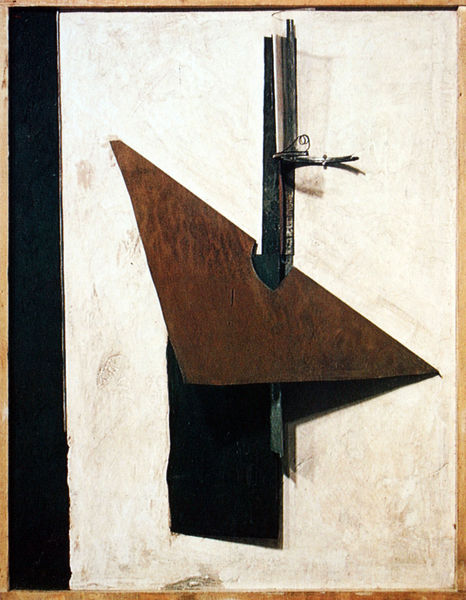
Titel: Relief. Sammlung von Materialien
Künstler: Wladimir Tatlin
Standort: London
Institution: Annely Juda Fine Arts
Schlagwörter: dunkel, gemälde, weiß, dreieck, braun, hell, holz, schwarz, rahmen, relief, moderne, abstrakt, modern, metall, abstraktion, collage, foto, form, gebilde, waffe, lauf, kollage, senkrecht, geometrisch, gewehr, waagerecht, ensemble, räumlich, rost, montage, cvollage, klooage, weiß braun